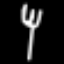
Label: fork